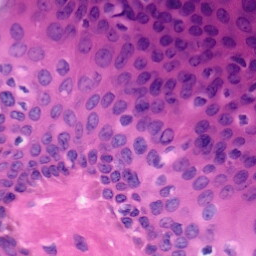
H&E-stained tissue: Skin